Interaction volume radius: 10 \u00c5
Interaction volume height: 20 \u00c5
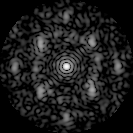
Disorder parameter: 0.5453